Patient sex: M
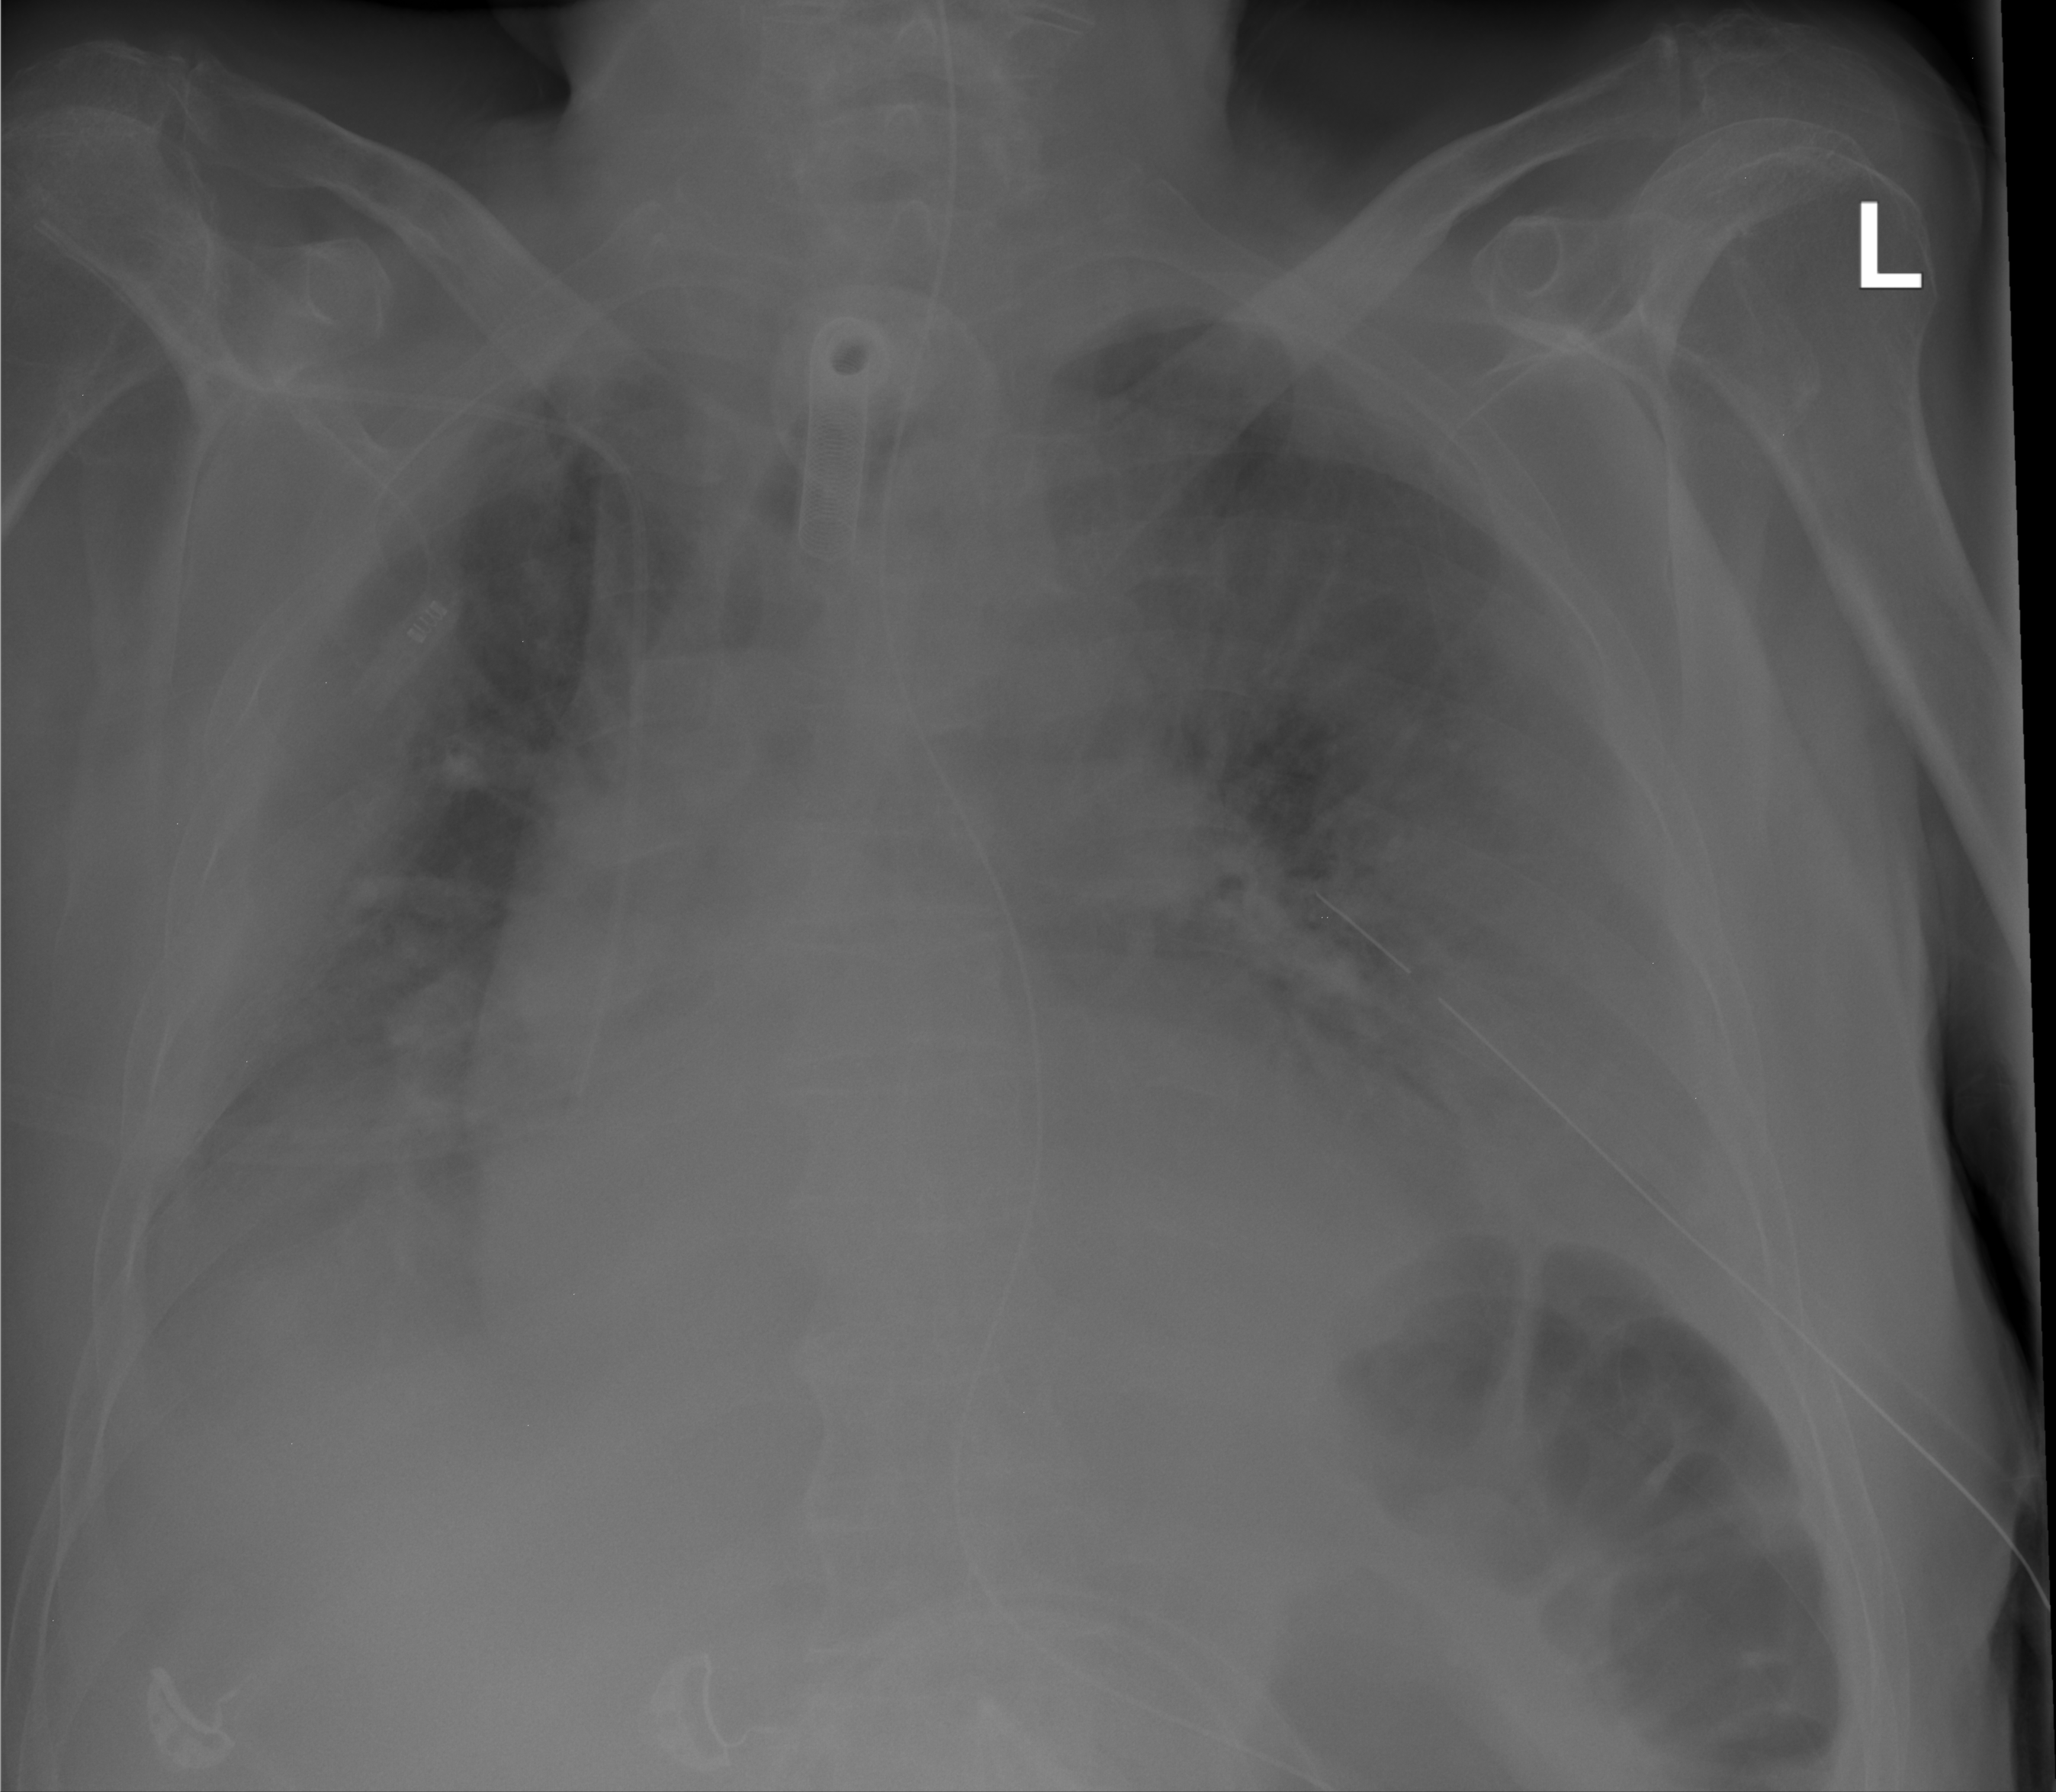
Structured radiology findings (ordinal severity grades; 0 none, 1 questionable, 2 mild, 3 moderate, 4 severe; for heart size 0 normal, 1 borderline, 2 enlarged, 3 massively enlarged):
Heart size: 2
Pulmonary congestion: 1
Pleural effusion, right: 3
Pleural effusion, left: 3
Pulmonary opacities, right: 0
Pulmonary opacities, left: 0
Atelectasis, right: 3
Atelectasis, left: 3